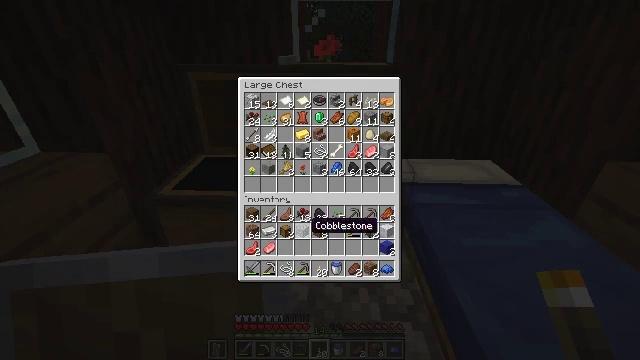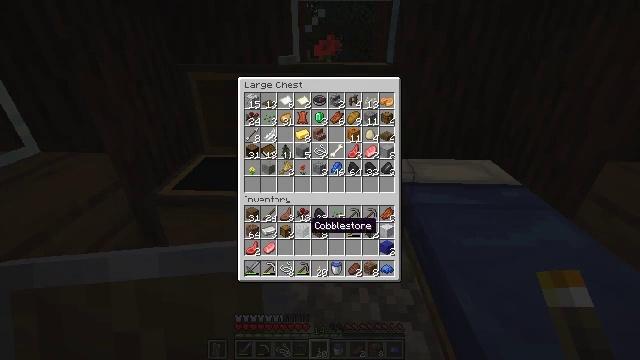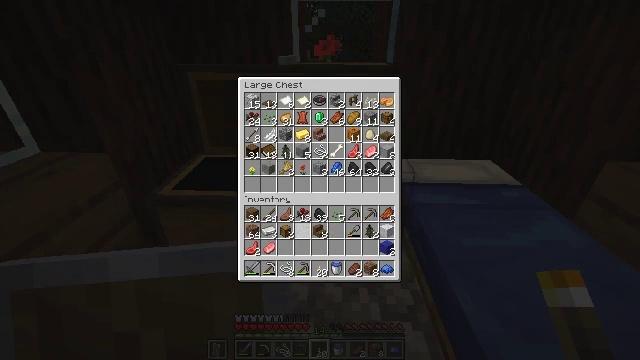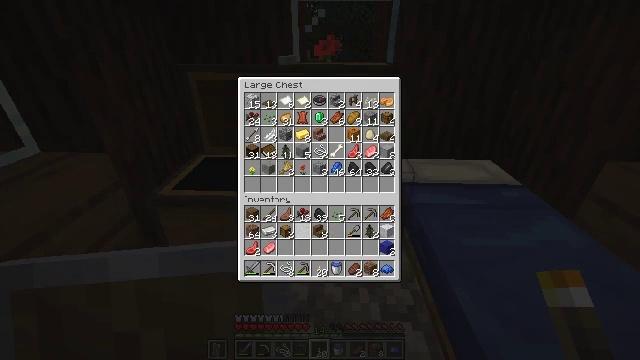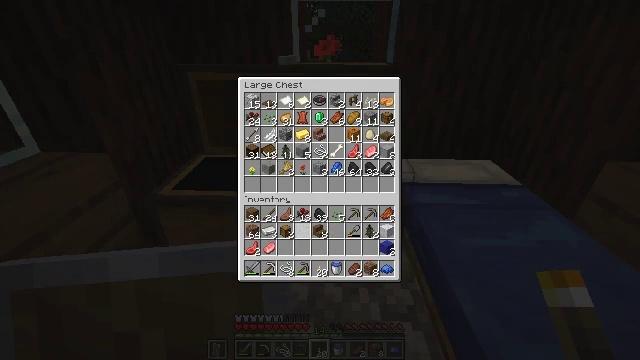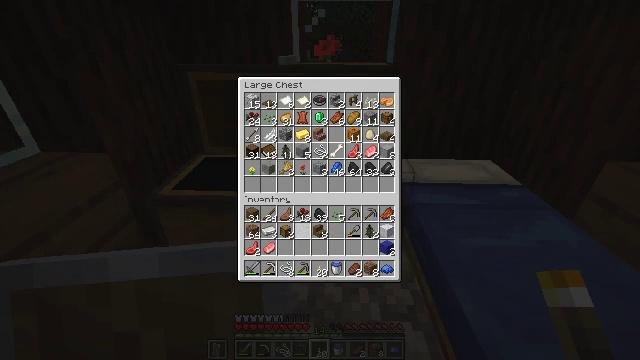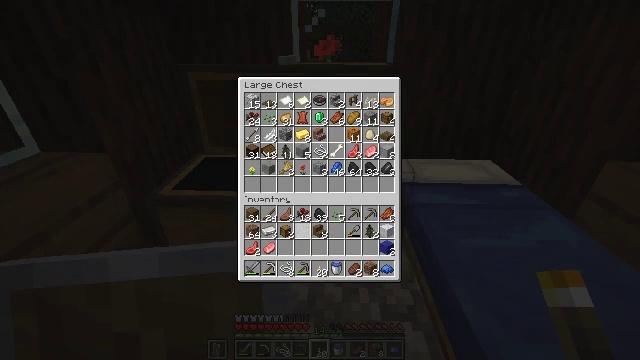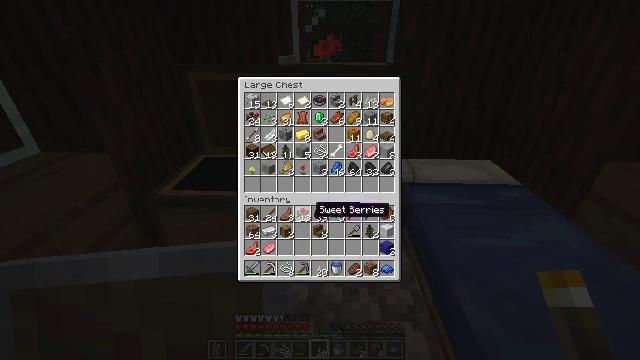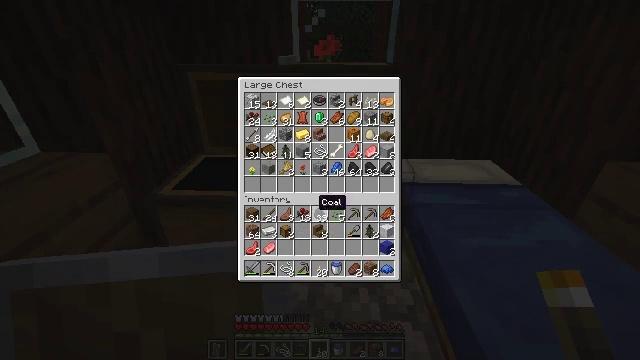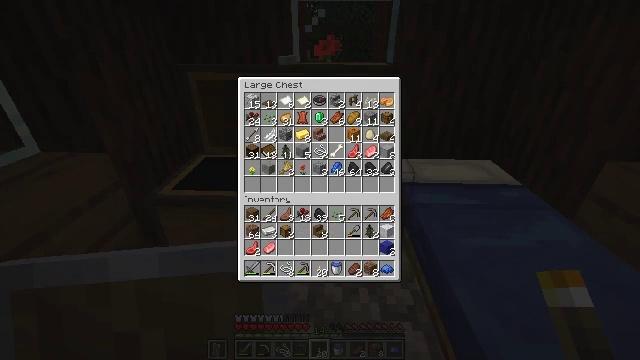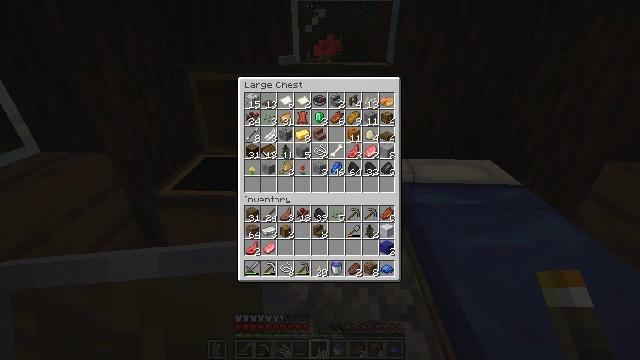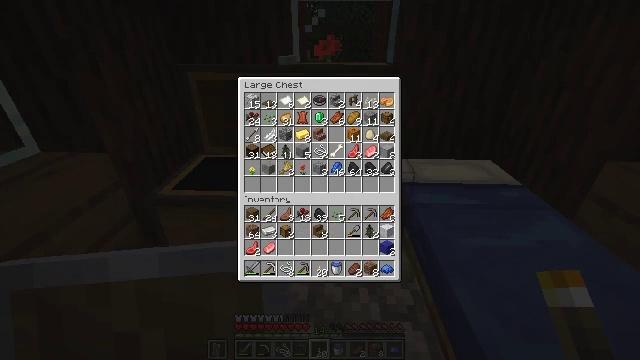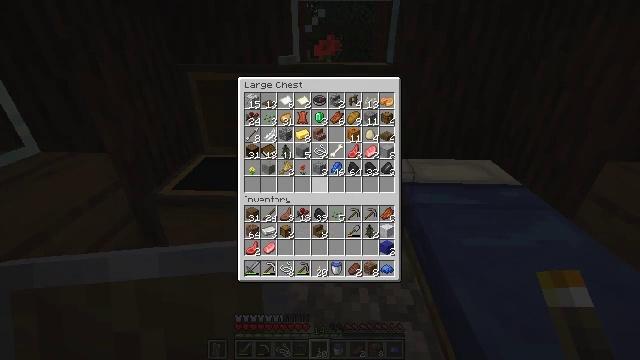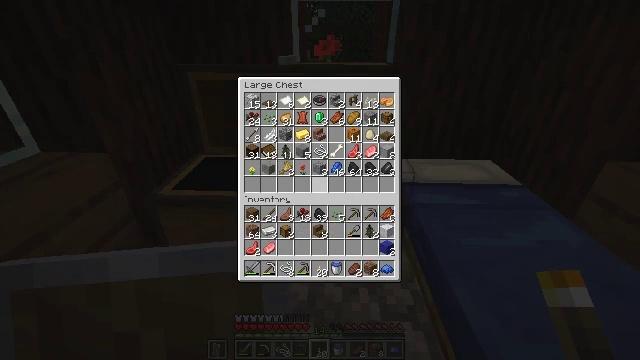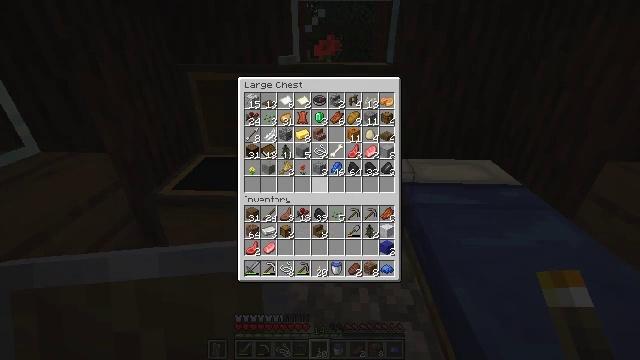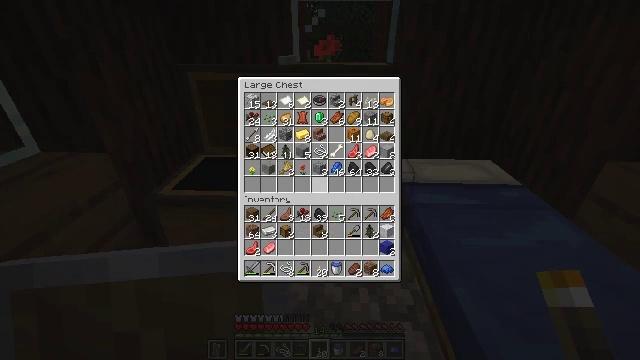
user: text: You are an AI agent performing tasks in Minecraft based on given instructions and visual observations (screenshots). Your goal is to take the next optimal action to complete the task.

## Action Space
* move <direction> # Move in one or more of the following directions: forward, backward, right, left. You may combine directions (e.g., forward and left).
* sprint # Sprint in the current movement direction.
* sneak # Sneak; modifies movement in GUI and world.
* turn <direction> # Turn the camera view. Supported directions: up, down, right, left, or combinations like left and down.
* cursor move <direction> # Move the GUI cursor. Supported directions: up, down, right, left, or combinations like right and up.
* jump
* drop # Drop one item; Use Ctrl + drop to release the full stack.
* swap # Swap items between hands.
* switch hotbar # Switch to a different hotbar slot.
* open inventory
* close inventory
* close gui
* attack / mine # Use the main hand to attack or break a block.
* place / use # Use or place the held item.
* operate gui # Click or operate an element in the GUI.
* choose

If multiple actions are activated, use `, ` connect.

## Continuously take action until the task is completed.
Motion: motion action
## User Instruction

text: Interact with the crafting table to craft blue wool.
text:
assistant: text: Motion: sneak
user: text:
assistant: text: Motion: sneak, operate gui
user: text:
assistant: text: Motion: sneak, operate gui
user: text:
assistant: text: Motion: sneak
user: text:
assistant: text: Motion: sneak
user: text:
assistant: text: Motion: sneak
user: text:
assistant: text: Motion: sneak, cursor move up
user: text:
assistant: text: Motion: sneak, cursor move up
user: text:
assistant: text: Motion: cursor move up
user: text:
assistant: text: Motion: no_op
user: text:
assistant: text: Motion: no_op
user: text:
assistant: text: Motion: no_op
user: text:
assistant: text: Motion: no_op
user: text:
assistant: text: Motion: no_op
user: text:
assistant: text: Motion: no_op
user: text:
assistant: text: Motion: no_op
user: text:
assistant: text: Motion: no_op
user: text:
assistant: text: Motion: no_op
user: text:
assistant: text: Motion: no_op
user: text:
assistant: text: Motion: no_op
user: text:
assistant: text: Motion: no_op
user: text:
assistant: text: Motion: turn up, close gui
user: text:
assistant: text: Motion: turn left and up
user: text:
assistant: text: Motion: turn left and up
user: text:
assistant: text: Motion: turn left and up
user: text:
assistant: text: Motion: turn up
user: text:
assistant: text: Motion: turn up
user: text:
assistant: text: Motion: turn left and up
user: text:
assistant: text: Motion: turn left and up
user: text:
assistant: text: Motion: no_op